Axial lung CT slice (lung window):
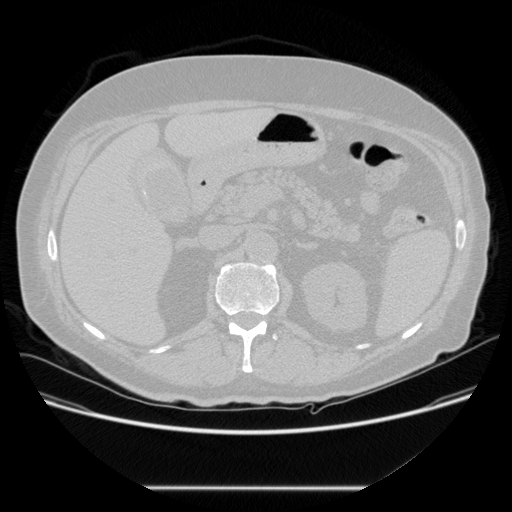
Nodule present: no